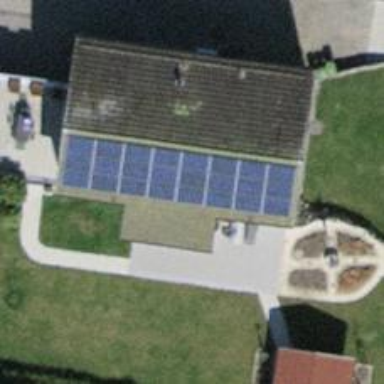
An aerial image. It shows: Solar power generator with photovoltaic panels.